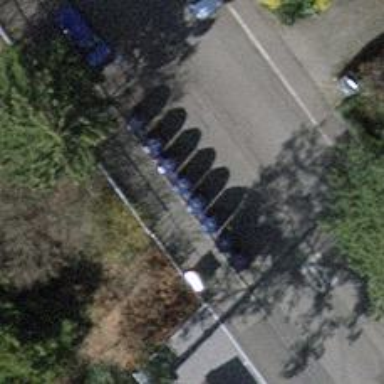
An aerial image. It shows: Recycling container at amenity designated for recycling.